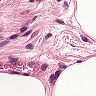
Metastatic tissue present: no